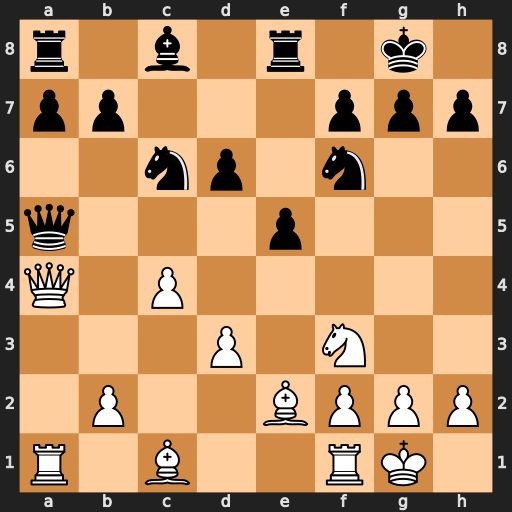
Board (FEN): r1b1r1k1/pp3ppp/2np1n2/q3p3/Q1P5/3P1N2/1P2BPPP/R1B2RK1
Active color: w
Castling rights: -
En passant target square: -
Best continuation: Qxa5 Nxa5 Rxa5